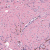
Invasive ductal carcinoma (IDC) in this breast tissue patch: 0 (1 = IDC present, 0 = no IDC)